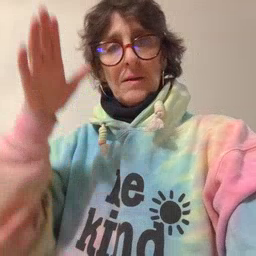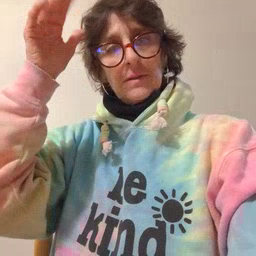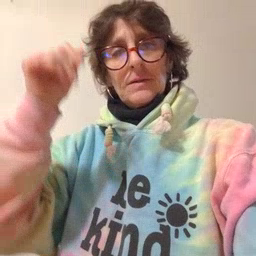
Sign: donkey